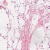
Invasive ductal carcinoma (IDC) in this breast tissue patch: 0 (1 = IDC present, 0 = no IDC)